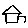
Label: house